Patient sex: M
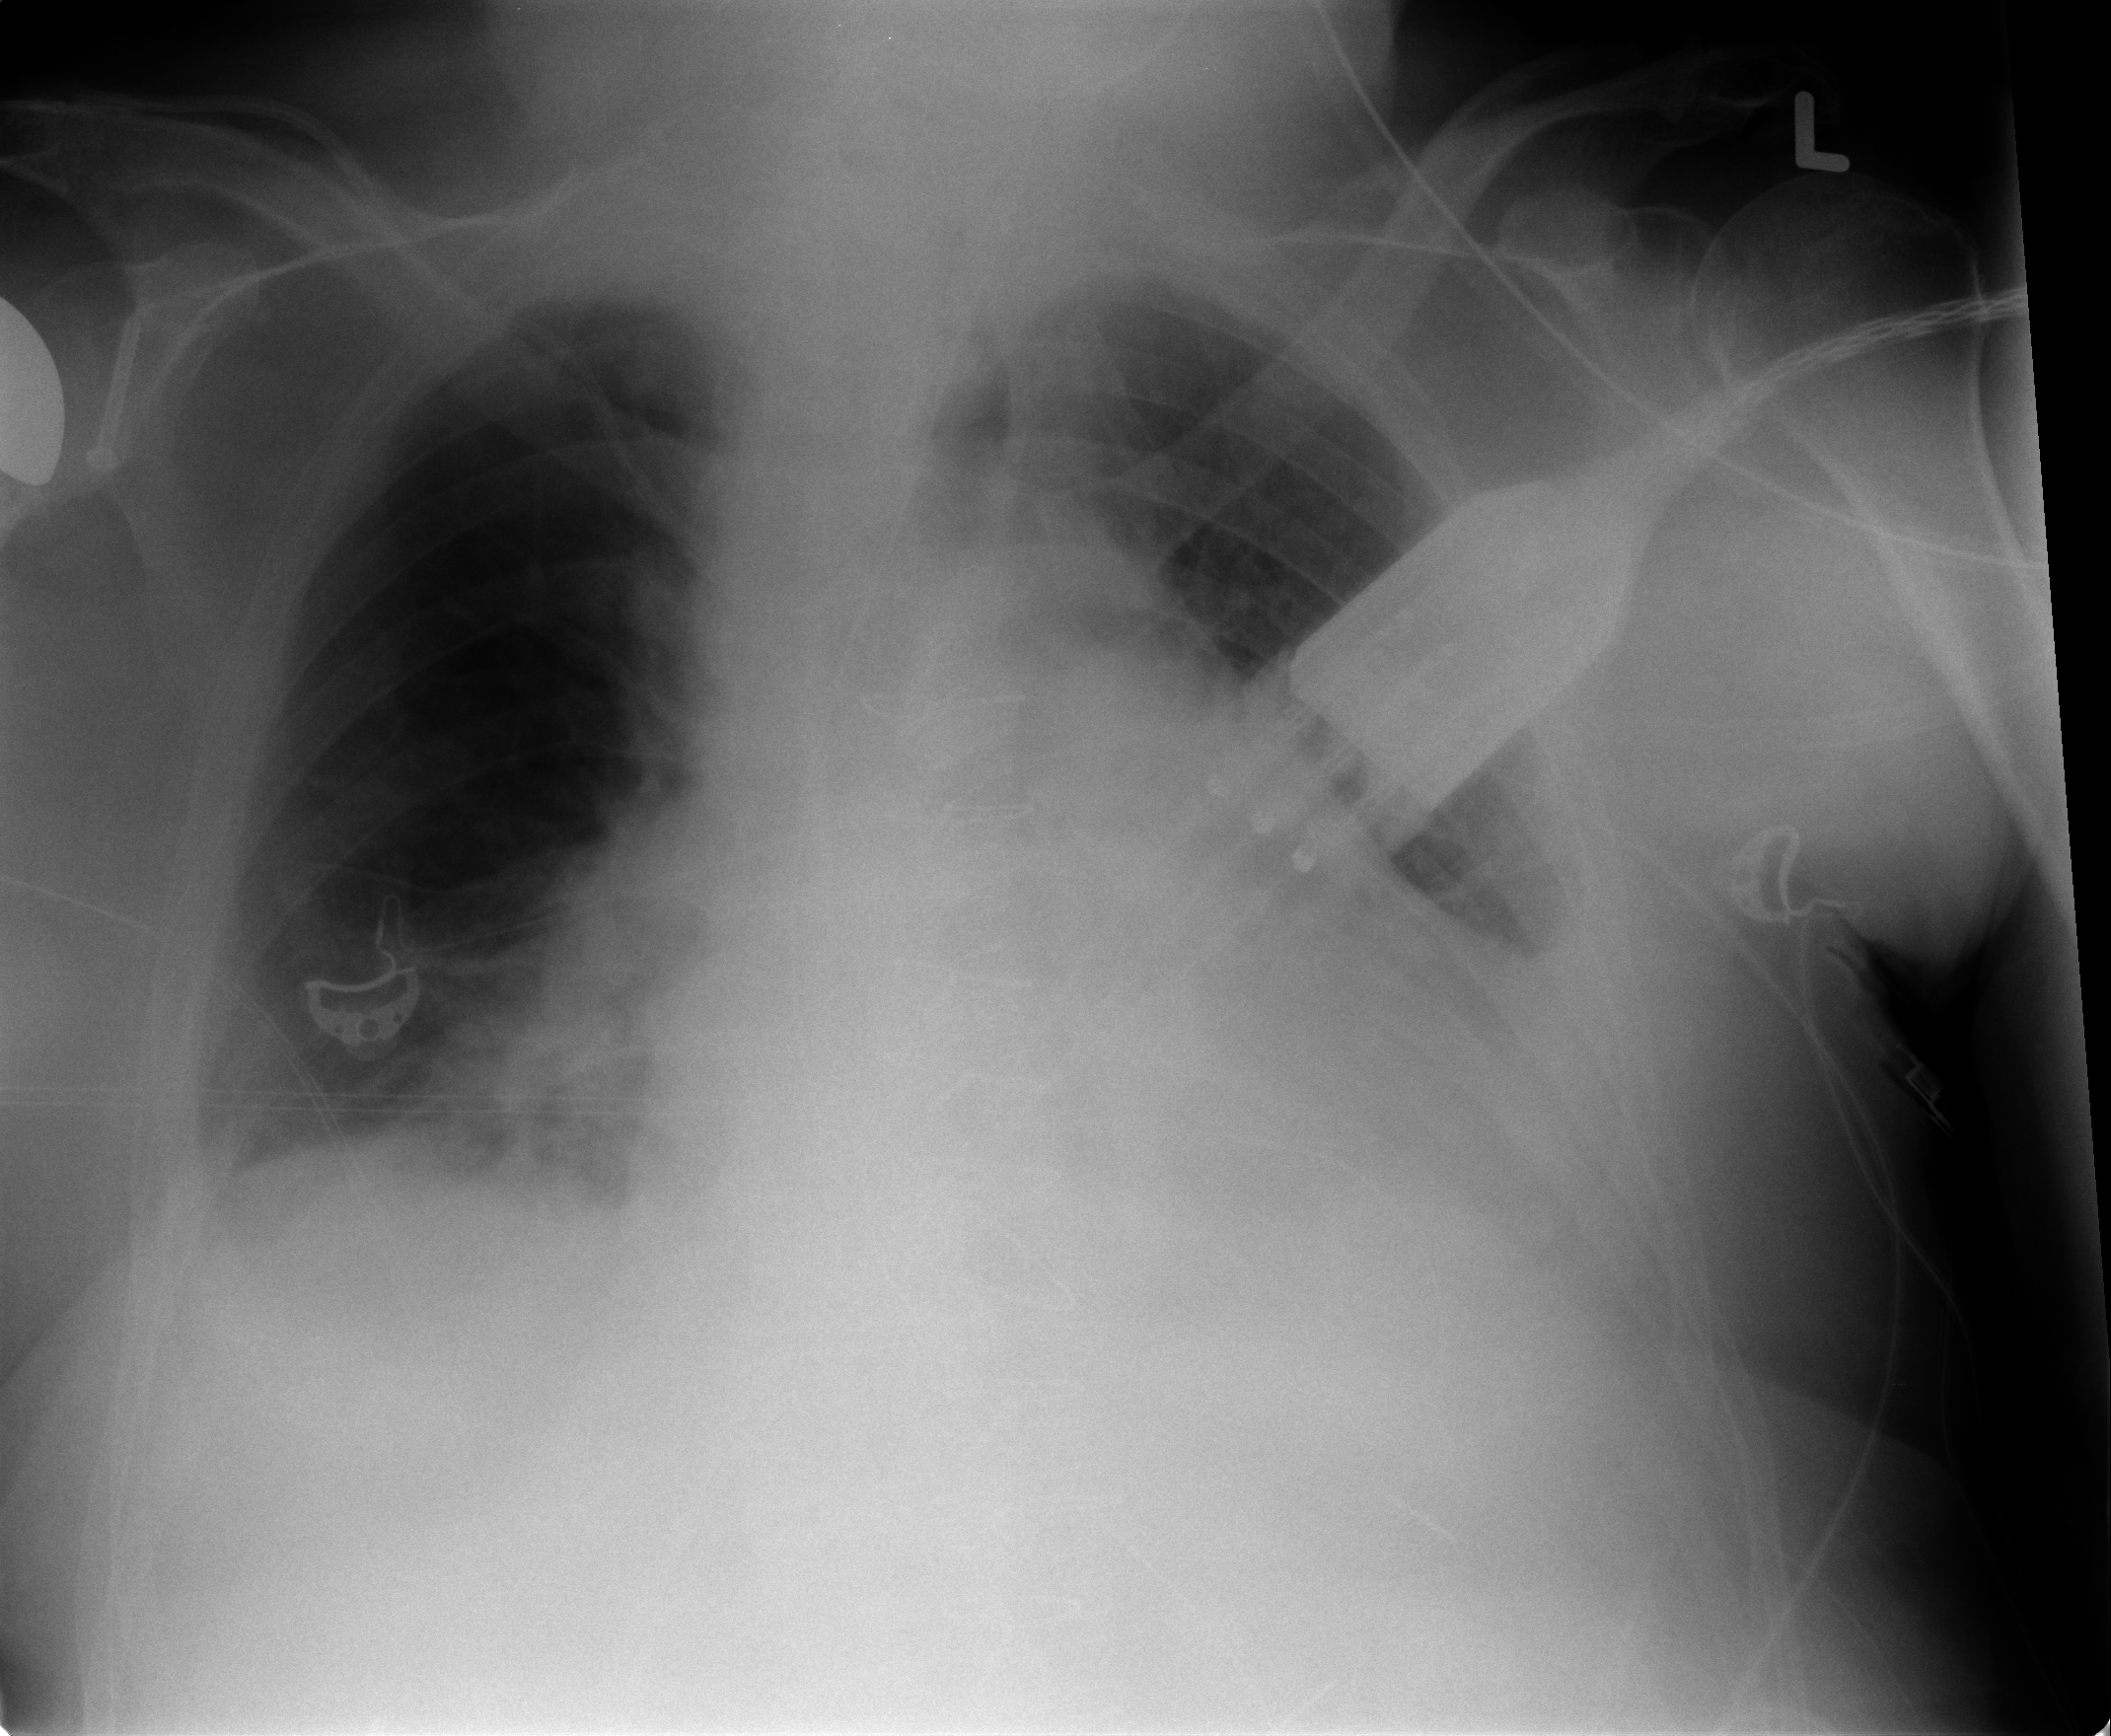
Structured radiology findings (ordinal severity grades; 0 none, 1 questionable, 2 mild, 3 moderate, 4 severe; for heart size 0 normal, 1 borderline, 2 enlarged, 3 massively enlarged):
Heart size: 2
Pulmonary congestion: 2
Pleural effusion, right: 1
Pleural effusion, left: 2
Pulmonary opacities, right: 0
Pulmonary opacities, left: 0
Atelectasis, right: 2
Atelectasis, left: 2